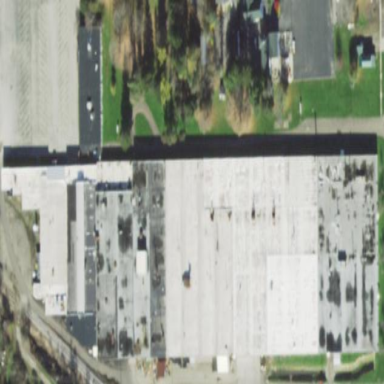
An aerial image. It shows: Industrial building.